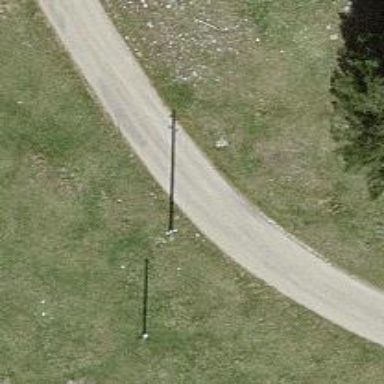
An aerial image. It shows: Minor power line.